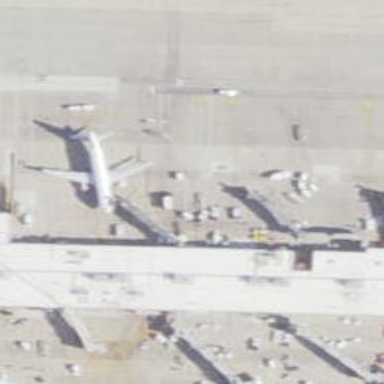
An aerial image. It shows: Airport gate.